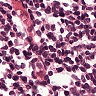
Metastatic tissue present: no